Field crop: maize
Growth stage: 2
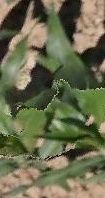
Species: maize